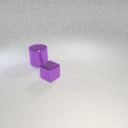
large purple metal cylinder to the left of small purple metal cube